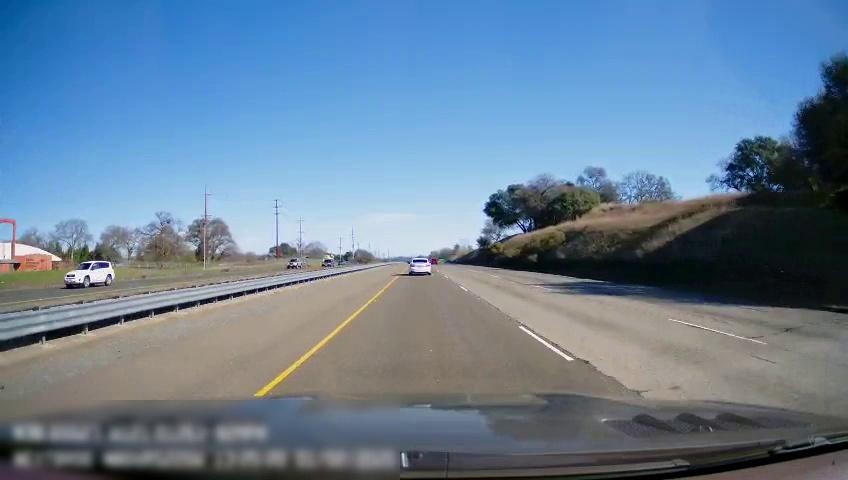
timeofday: Day
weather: Sunny
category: Drivable Space
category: Drivable Space
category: Vehicles | Car
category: Vehicles | Car
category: Vehicles | SUV
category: Vehicles | Truck
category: Vehicles | SUV
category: Lanes | Current Lane
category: Lanes | Current Lane
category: Lanes | Alternate Lane